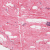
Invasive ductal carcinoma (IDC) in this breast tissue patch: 0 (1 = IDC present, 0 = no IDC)